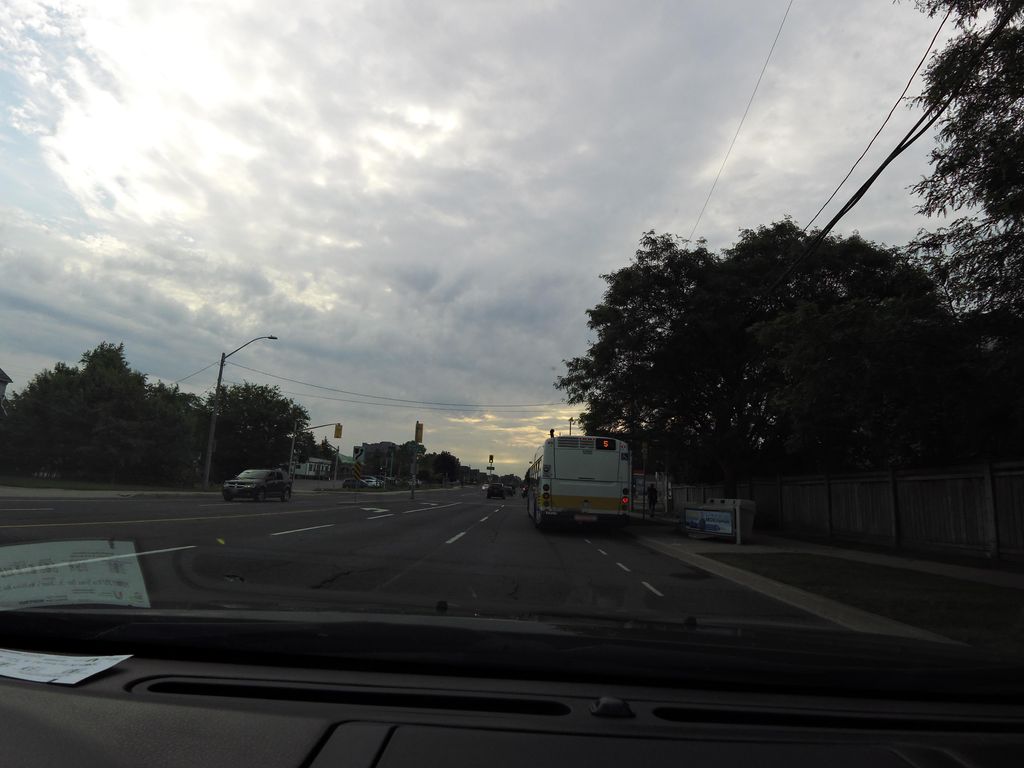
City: hamilton